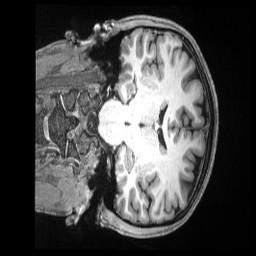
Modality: T1w
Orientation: coronal
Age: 25
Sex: female
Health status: ill
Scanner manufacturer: siemens
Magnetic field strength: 3 T
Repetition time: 2.5 s
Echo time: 0.00181 s